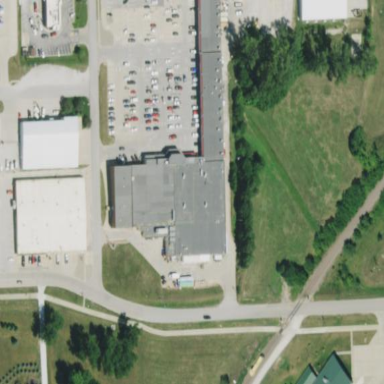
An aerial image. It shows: View of supermarket building.